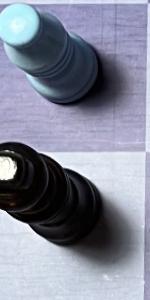
Label: King_Black